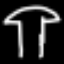
Label: mushroom